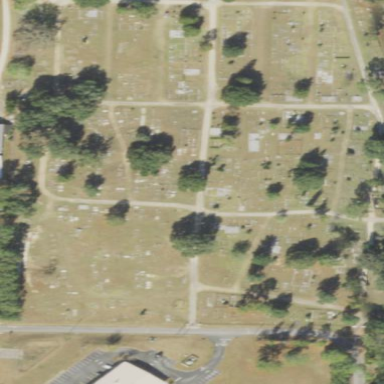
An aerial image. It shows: Cemetery.